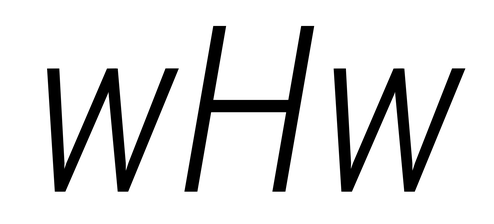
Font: Roboto-Italic_Condensed_Light_Italic